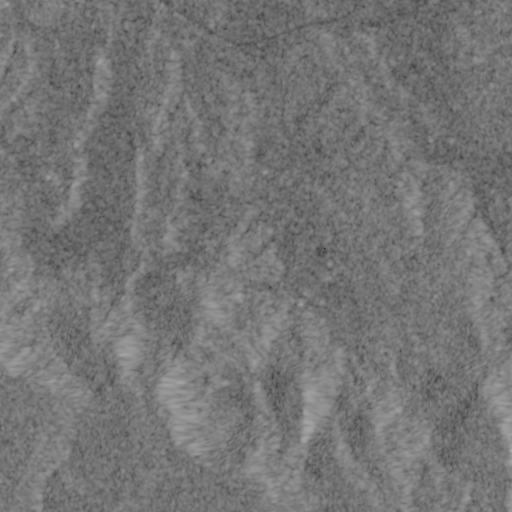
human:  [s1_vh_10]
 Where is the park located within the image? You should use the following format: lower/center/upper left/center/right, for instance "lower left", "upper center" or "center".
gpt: The park is located in the center right of the image.
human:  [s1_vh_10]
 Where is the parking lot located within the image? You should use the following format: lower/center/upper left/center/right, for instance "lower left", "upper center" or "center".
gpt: The parking lot is located in the center of the image.
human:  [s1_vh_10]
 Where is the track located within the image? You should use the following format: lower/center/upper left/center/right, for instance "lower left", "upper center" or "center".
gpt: The track is located in the center of the image.
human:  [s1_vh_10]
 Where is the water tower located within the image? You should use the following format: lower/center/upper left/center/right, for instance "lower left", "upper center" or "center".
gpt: The water tower is located in the lower center of the image.
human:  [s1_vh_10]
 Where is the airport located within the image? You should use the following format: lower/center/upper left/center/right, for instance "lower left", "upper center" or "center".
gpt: There is no airport in the image.

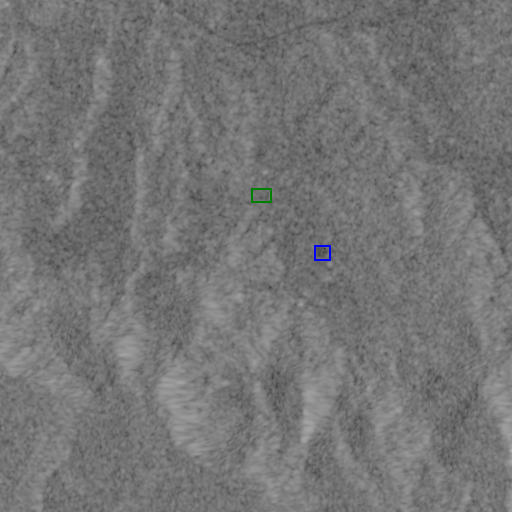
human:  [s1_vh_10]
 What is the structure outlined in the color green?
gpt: The structure outlined in green is a parking lot.
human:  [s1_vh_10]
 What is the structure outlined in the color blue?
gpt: The structure outlined in blue is a track.
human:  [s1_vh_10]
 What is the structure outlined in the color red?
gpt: There is no red outline.